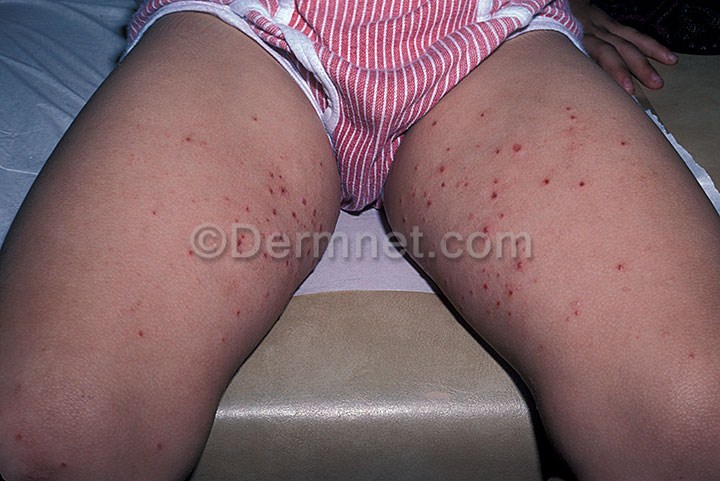
Disease: Atopic Dermatitis Photos